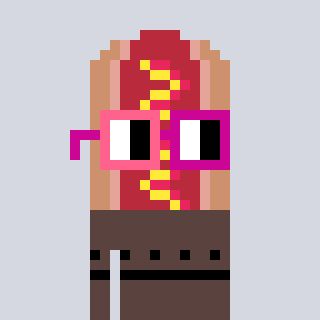
a pixel art character with square pink and red glasses, a hotdog-shaped head and a darkbrown-colored body on a cool background